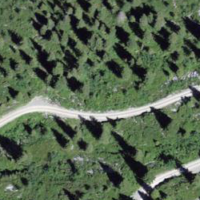
EUNIS habitat code: 43
Species observed at this site:
Ajuga pyramidalis